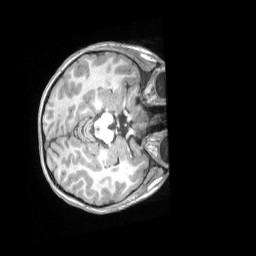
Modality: T1w
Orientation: axial
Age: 8
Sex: male
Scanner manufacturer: siemens
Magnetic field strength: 3 T
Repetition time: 2.53 s
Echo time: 0.00164 s